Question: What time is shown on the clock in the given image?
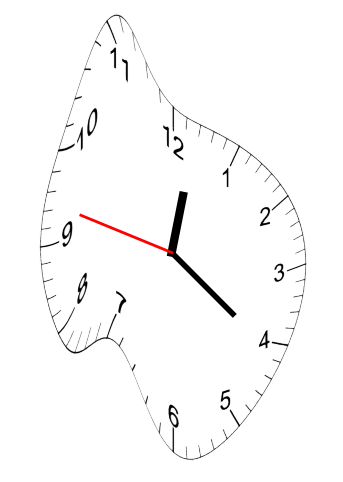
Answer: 12:20:47